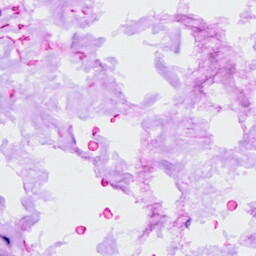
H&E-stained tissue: Ovarian